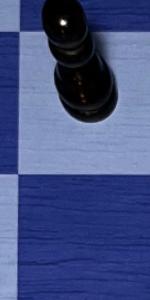
Label: Empty